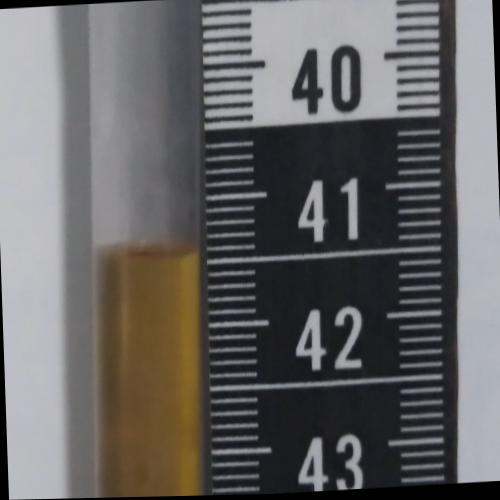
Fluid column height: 41.4 cm